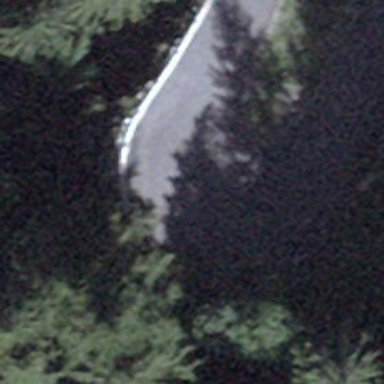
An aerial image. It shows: Unclassified road with asphalt surface and grade1 track type.